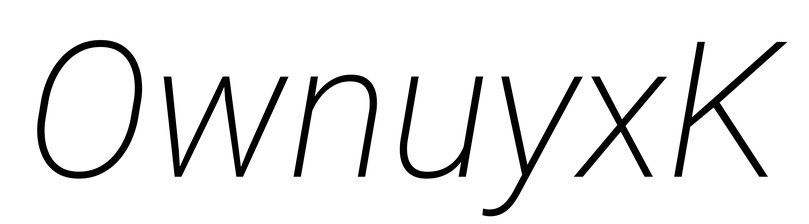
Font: Roboto-Italic_ExtraLight_Italic